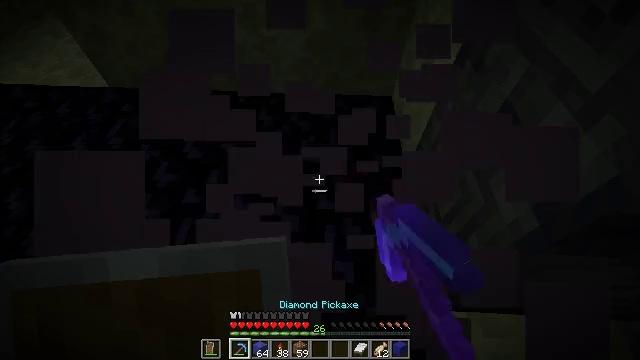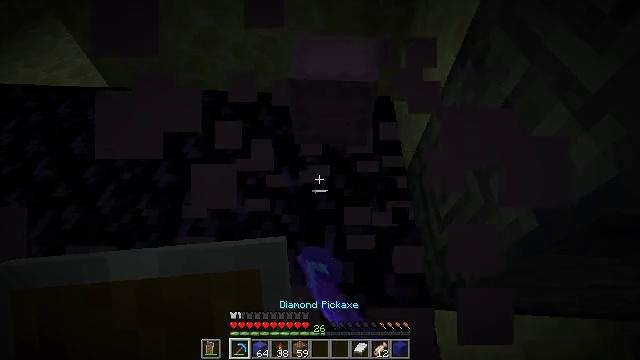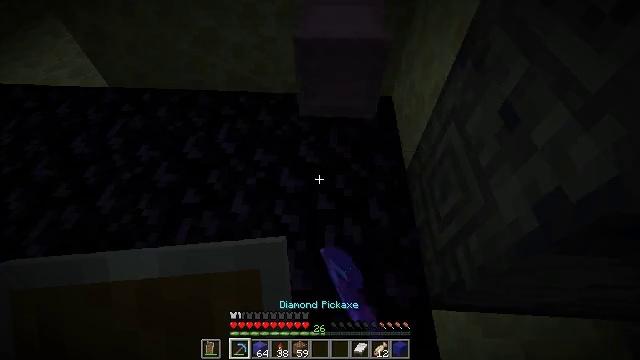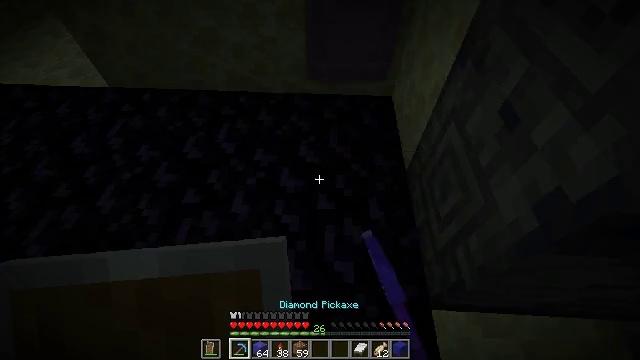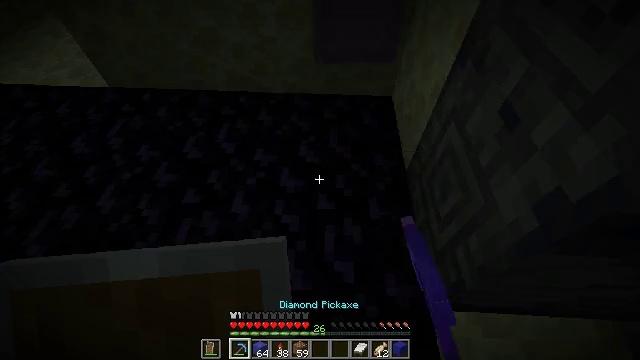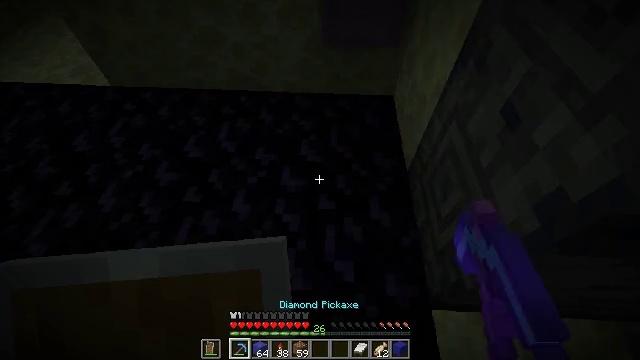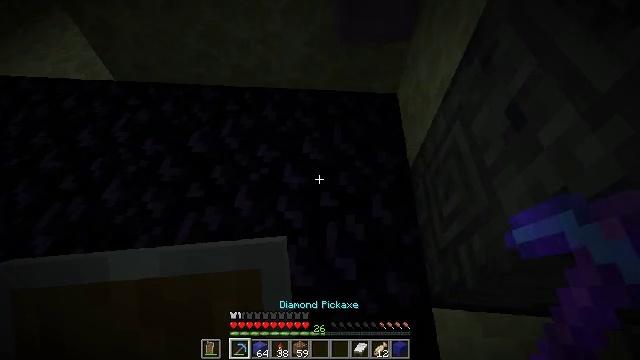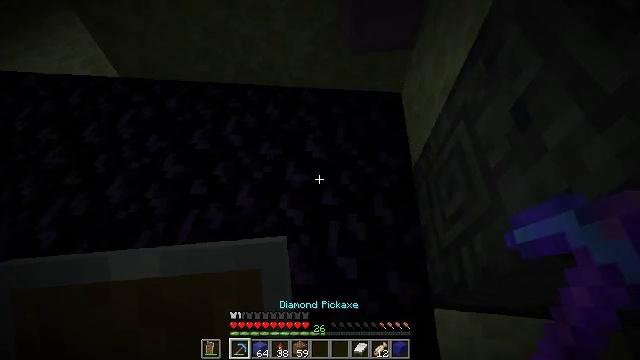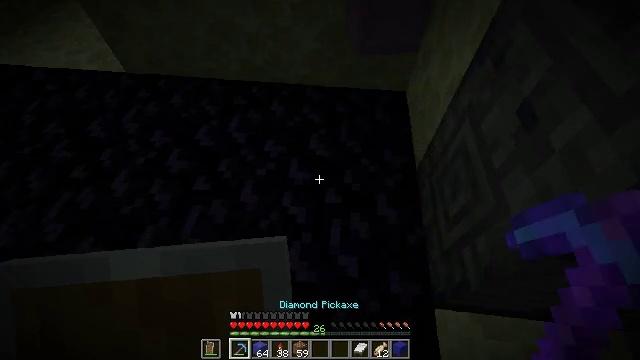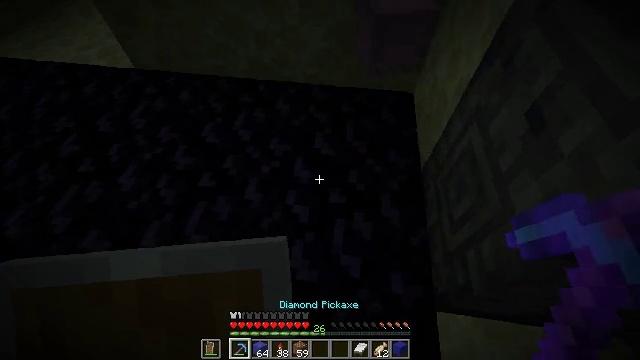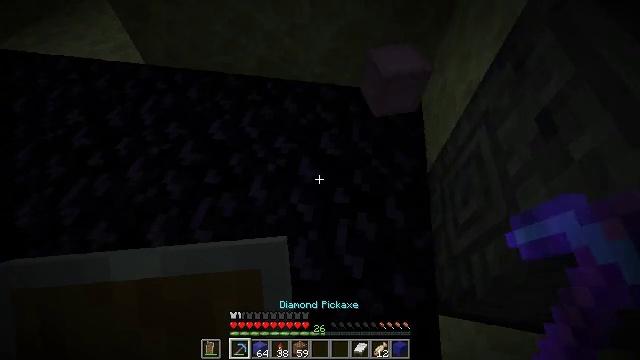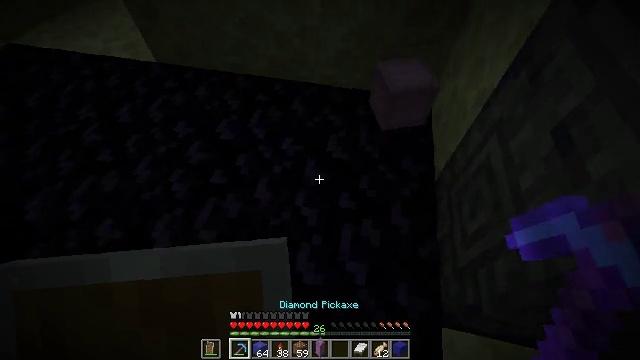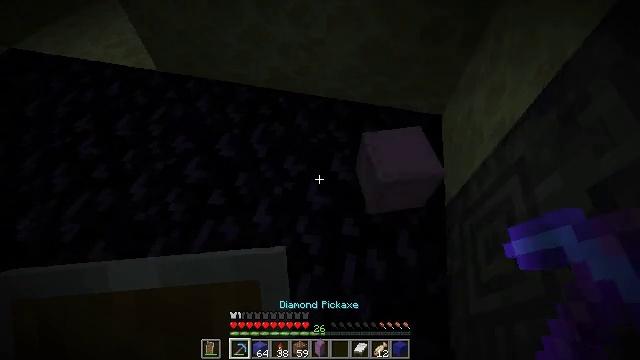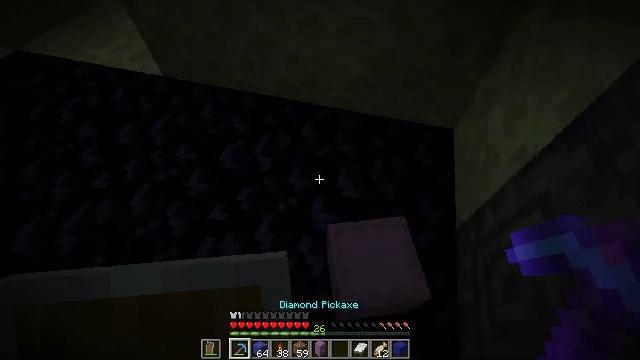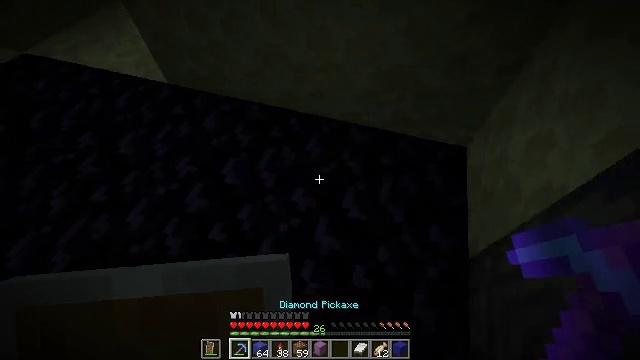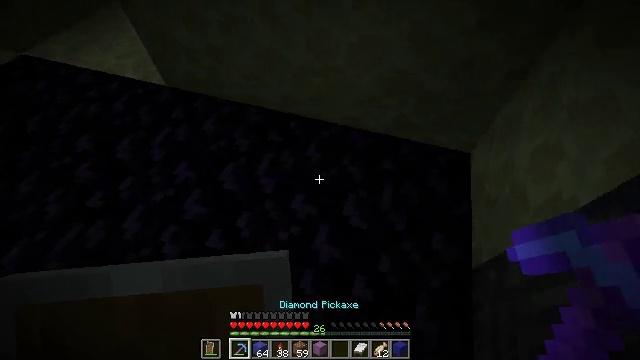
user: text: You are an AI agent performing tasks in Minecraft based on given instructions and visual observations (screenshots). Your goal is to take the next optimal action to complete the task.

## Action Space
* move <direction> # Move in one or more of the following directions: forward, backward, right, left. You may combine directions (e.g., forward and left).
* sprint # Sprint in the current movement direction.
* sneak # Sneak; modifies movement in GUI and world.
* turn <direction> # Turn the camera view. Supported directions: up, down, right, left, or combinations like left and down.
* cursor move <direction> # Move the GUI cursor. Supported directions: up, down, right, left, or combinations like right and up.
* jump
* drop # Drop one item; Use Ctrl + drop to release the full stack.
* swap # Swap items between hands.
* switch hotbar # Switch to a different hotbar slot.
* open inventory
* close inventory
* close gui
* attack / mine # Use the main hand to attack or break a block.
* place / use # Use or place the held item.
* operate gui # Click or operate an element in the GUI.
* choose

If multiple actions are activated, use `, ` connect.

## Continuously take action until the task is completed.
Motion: motion action
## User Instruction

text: Get some red concrete powder.
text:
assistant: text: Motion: no_op
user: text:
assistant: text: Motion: no_op
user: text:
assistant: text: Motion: no_op
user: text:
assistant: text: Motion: no_op
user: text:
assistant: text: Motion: no_op
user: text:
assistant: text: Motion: no_op
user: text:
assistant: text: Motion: no_op
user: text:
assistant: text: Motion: turn left
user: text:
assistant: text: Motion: turn left
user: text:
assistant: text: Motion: turn left
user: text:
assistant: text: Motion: move forward, turn left
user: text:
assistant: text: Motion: move forward, turn left
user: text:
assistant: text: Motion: move forward, turn left
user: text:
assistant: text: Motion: turn left
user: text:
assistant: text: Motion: no_op
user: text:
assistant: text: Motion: no_op
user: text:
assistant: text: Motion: turn left
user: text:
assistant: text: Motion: turn left
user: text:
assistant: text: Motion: turn left
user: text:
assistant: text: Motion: move forward, turn left and up
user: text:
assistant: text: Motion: move forward, turn left and up
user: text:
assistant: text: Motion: move forward, turn left and up
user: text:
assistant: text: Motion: move forward, turn left
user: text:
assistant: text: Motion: move forward
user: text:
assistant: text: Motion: move forward
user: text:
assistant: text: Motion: move forward
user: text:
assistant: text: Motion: move forward
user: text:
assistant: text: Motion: move forward
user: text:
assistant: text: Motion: move forward and move left
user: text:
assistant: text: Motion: move forward and move left